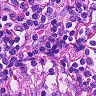
Metastatic tissue present: no